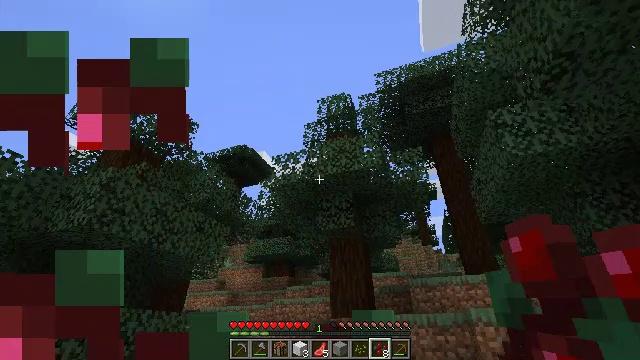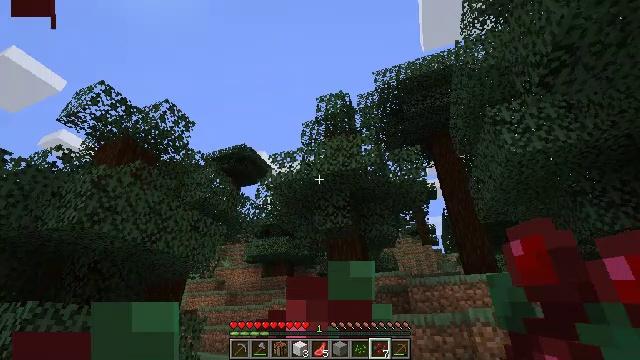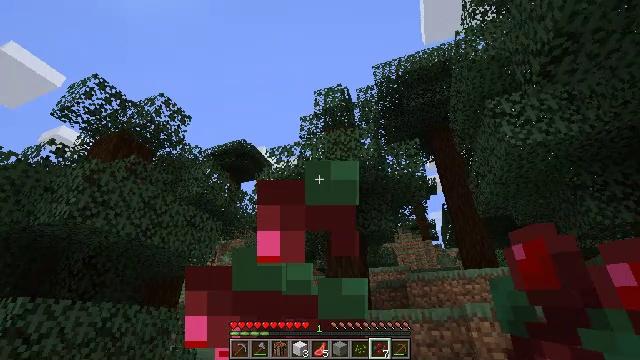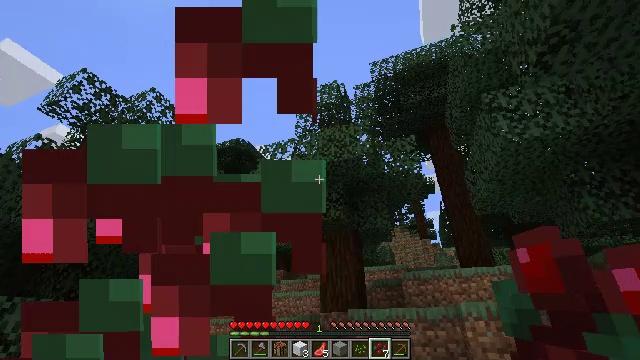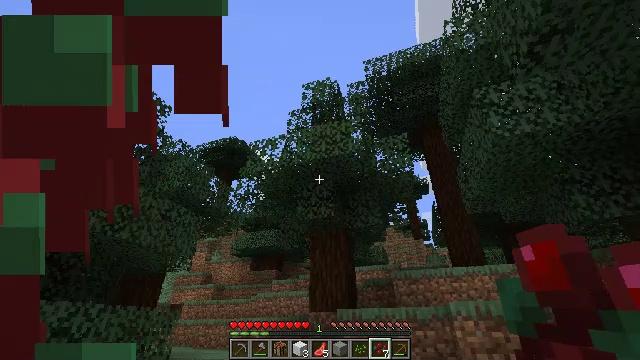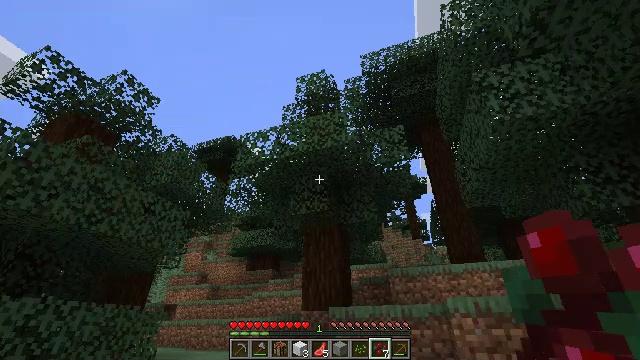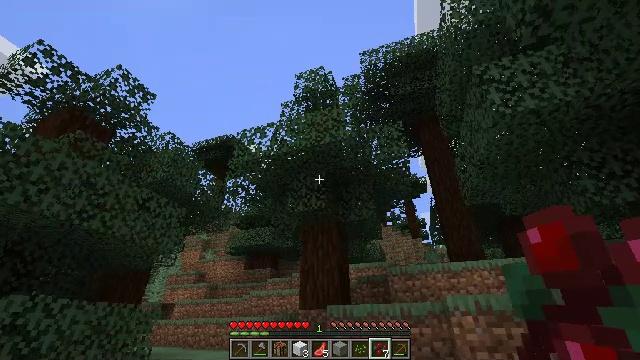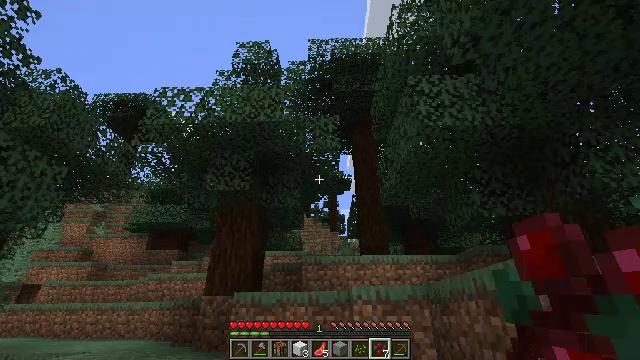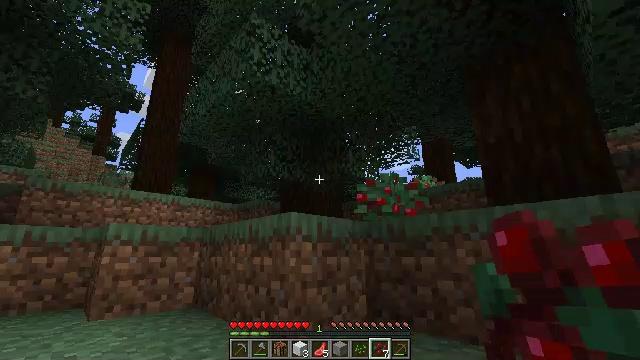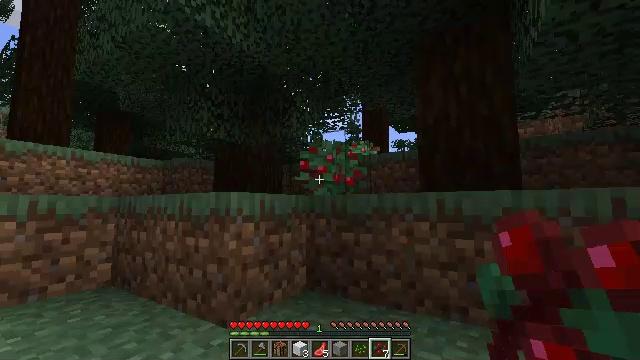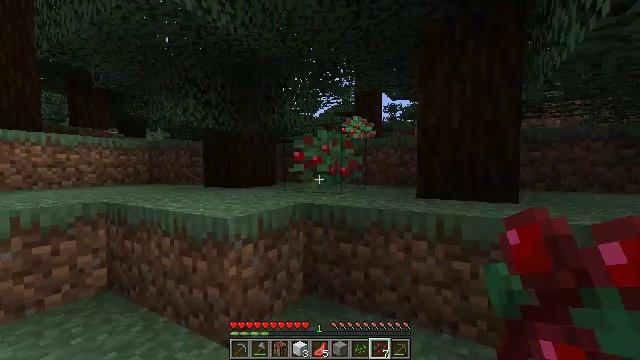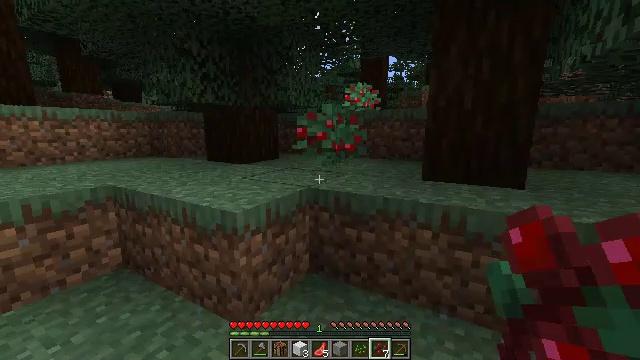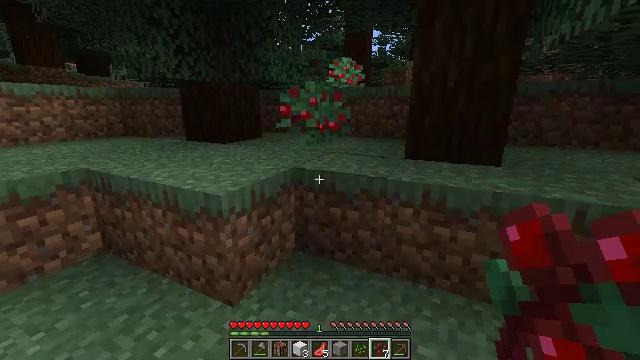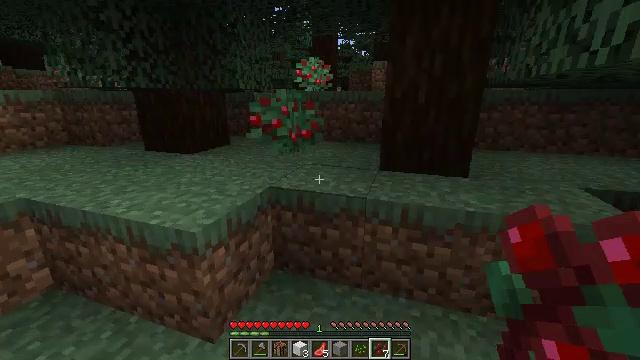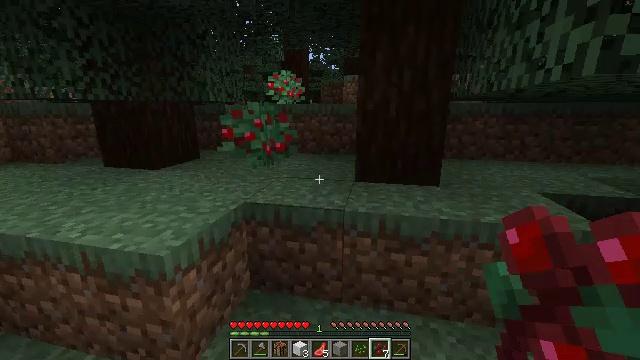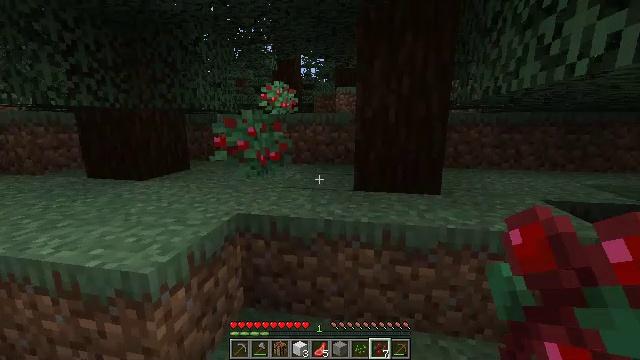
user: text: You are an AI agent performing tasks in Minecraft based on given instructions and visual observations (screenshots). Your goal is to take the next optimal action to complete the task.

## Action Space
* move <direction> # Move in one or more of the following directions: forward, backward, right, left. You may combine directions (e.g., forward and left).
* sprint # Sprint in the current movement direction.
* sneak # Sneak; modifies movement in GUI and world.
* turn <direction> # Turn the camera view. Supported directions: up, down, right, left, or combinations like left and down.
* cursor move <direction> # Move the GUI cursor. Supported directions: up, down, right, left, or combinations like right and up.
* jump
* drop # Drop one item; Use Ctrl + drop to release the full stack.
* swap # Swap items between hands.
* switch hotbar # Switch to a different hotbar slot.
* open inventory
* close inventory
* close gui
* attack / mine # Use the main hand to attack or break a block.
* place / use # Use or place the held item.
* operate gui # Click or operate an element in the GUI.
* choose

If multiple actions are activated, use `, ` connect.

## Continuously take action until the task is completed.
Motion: motion action
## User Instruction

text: Mine the sweet berry bush.
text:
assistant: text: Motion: move forward and move right, use / place
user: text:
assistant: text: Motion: move forward and move right, use / place
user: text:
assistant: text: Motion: move forward and move right, use / place
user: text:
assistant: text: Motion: move forward and move right, turn right, use / place
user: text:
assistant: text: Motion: move forward and move right, use / place
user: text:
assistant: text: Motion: move forward and move right, use / place
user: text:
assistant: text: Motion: move forward and move right, turn right and down, use / place
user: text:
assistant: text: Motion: move forward and move right, turn right and down, use / place
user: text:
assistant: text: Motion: move forward, turn right and down, jump
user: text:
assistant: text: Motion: move forward, turn right and down, jump
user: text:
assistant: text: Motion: move forward, turn down, jump
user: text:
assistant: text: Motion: move forward, turn right and down
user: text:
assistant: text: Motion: move forward, turn right and down
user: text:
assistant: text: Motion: move forward, turn right and up
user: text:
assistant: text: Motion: move forward, turn right and up
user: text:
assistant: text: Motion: move forward, attack / mine
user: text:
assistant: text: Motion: move forward, turn left and up, attack / mine
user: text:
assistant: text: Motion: move forward, turn left and up, attack / mine
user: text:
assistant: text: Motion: move forward, turn left
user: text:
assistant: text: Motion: move forward, attack / mine
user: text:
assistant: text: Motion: move forward, attack / mine
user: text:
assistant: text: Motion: move forward, attack / mine
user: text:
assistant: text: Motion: move forward
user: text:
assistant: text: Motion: move forward, jump
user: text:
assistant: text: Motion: move forward, turn right and down, jump
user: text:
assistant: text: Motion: move forward, turn right and down, jump
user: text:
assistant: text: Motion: move forward
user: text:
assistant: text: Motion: move forward
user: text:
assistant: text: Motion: move forward
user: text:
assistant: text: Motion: move forward